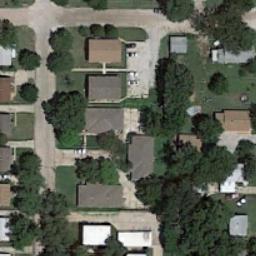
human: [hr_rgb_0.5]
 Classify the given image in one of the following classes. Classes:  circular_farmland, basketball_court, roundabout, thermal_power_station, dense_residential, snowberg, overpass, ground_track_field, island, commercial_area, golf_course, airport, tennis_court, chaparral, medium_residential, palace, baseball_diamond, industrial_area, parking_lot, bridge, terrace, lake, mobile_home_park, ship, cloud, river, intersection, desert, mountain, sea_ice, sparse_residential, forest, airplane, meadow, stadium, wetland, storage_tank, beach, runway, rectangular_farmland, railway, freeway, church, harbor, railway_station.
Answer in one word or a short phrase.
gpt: medium_residential